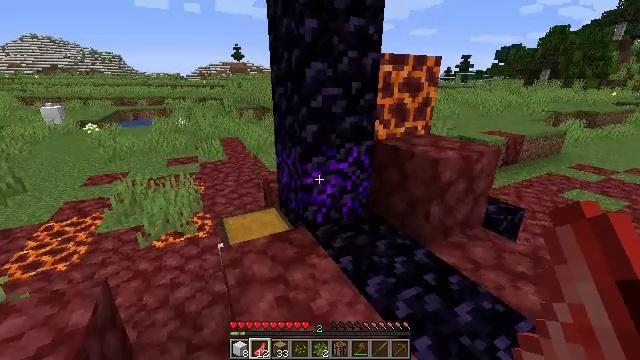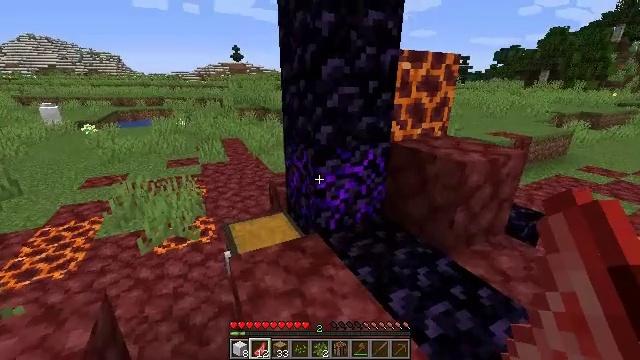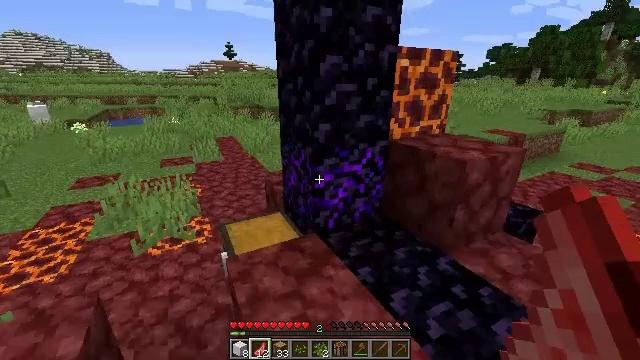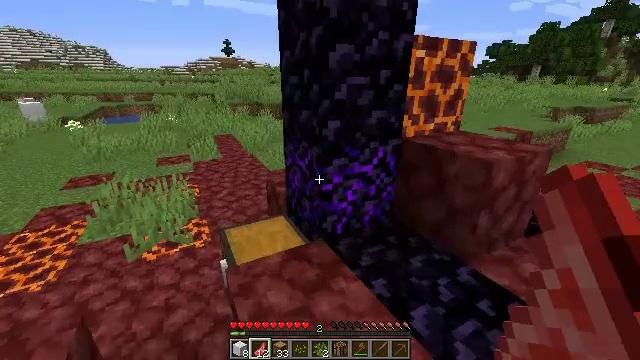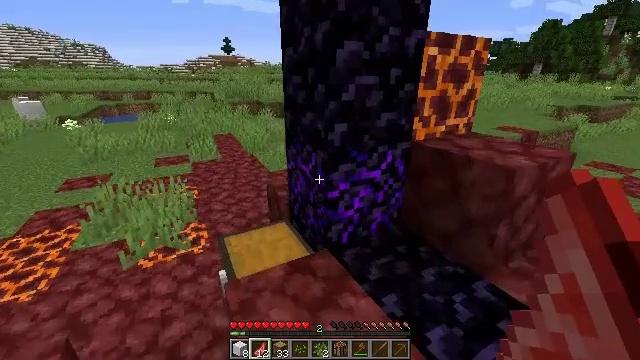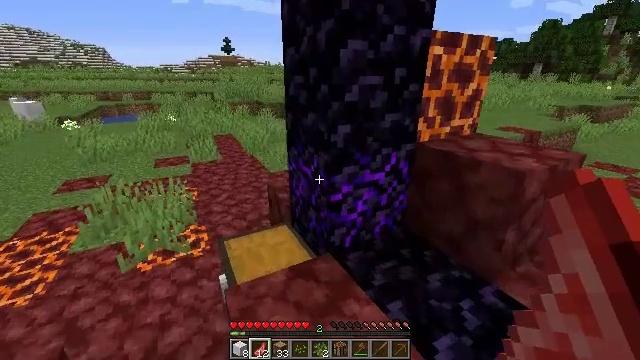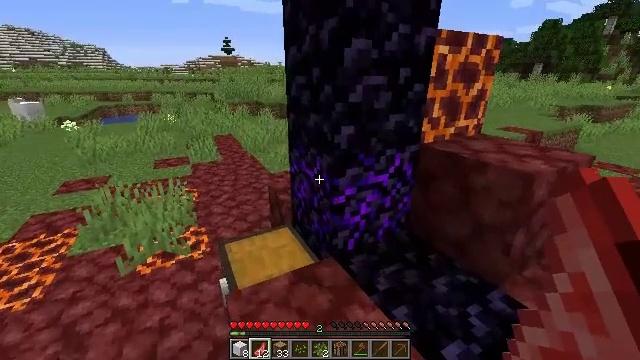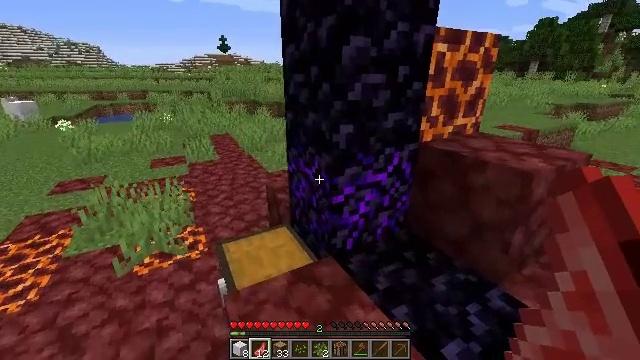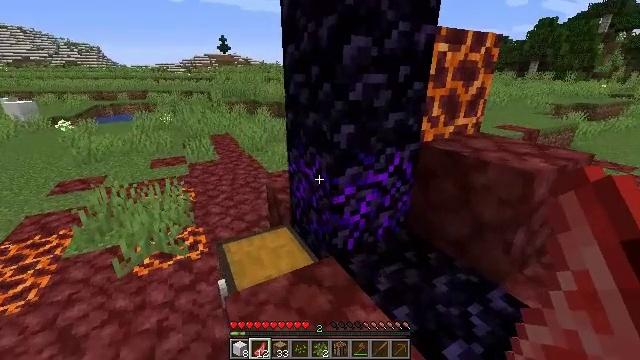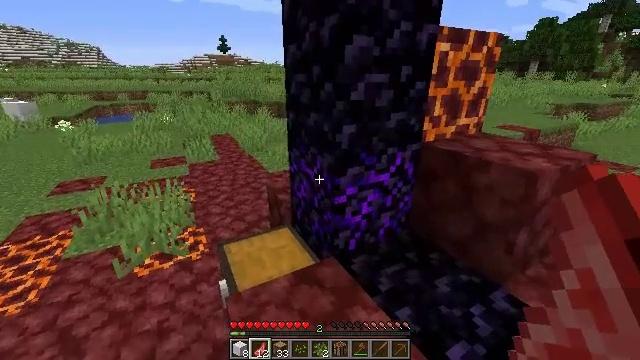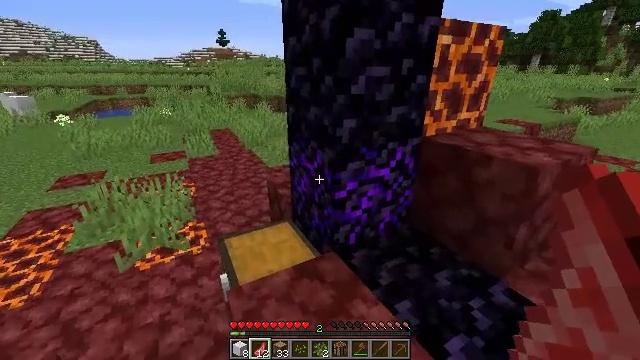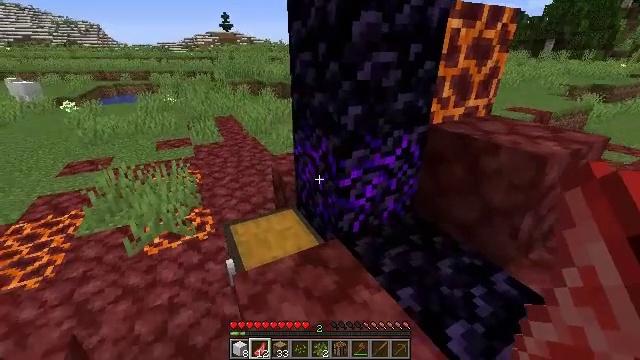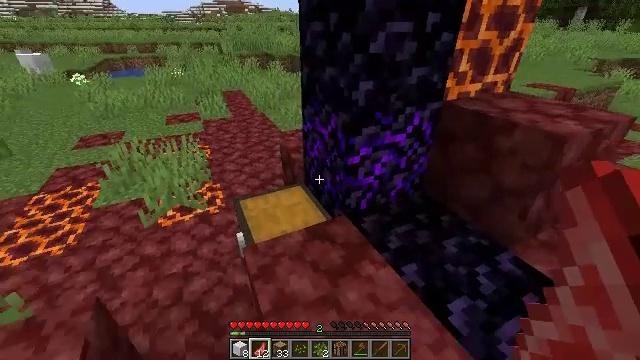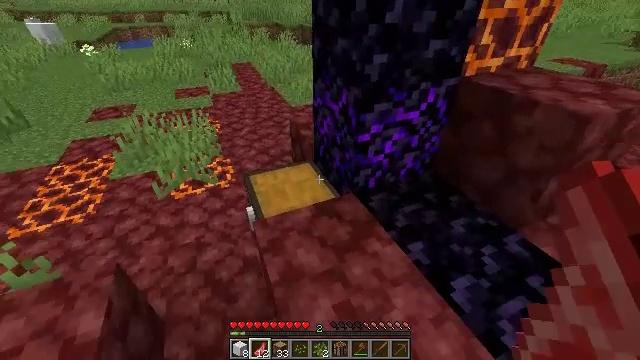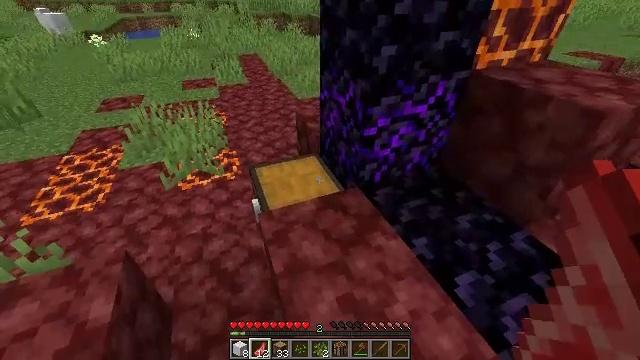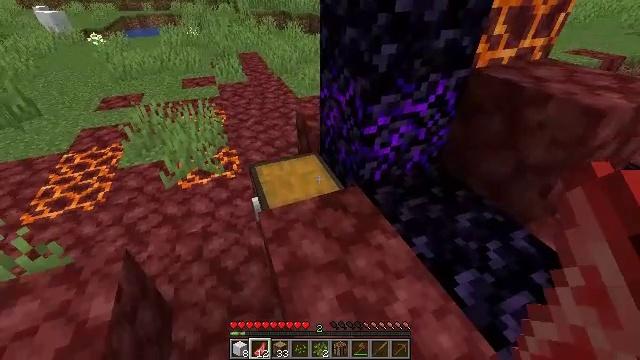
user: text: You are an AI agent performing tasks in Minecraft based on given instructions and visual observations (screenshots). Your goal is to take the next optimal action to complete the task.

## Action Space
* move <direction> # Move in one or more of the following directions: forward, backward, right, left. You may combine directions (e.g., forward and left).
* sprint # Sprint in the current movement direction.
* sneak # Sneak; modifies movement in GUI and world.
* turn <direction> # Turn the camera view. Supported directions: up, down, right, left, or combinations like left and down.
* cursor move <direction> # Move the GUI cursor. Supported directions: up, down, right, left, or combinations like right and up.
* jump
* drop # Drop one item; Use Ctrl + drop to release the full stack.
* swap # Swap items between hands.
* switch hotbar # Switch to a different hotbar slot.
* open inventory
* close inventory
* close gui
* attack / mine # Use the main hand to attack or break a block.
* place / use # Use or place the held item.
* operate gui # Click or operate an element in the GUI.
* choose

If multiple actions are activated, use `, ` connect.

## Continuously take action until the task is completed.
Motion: motion action
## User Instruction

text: Collect the brewing stand for reuse.
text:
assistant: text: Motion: move forward and move left
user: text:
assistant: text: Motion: move forward, turn right
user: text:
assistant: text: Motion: move forward
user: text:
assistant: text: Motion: no_op
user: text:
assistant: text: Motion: no_op
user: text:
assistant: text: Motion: no_op
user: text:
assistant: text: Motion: no_op
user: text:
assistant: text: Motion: no_op
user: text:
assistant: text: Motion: no_op
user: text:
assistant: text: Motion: turn down
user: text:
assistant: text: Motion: turn left and down
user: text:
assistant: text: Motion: turn left and down
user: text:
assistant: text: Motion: turn left and down
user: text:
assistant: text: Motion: turn left and down
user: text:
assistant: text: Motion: no_op
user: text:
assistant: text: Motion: no_op
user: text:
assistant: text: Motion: no_op
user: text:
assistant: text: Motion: no_op
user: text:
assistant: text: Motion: no_op
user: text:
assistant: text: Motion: move forward
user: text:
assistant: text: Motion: move forward, turn left and down
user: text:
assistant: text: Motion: move forward, turn down
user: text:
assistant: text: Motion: move forward, turn down
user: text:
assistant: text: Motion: no_op
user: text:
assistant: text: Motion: no_op
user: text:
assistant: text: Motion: turn left
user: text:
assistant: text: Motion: no_op
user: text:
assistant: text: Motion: use / place
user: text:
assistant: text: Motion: use / place
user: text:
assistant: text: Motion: no_op